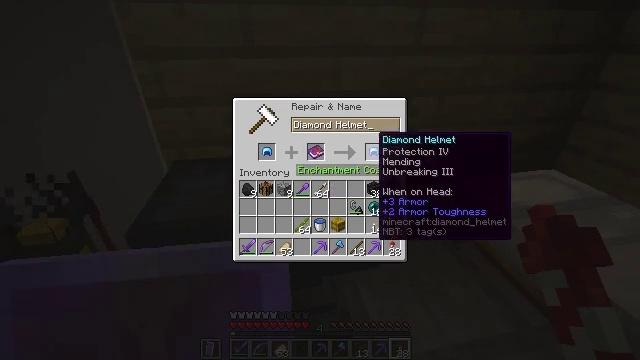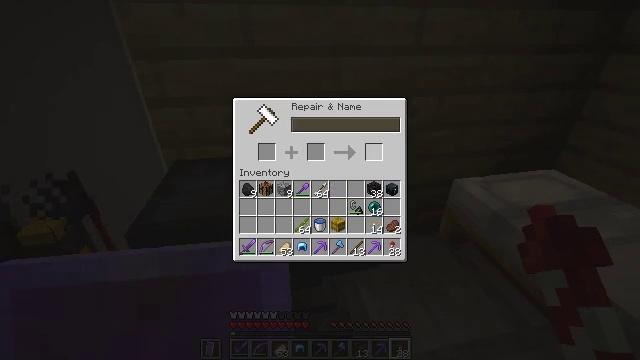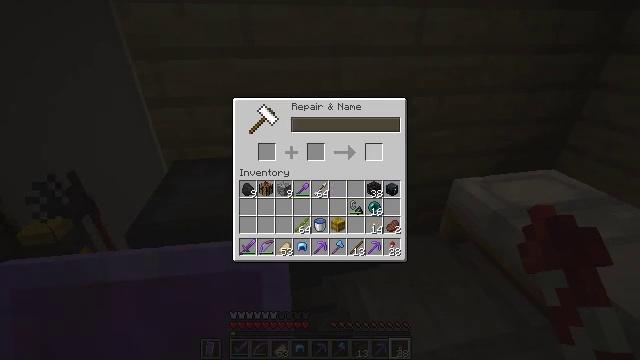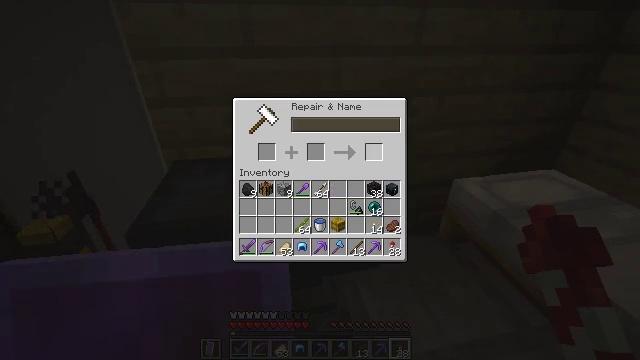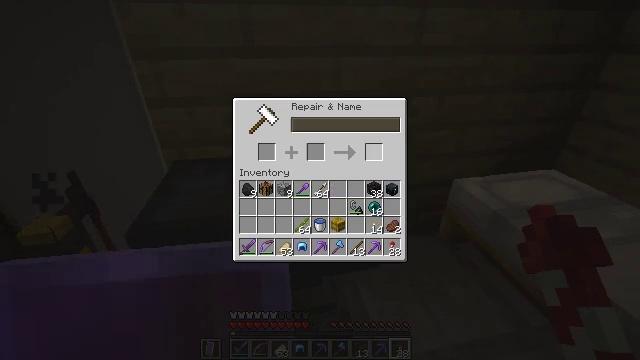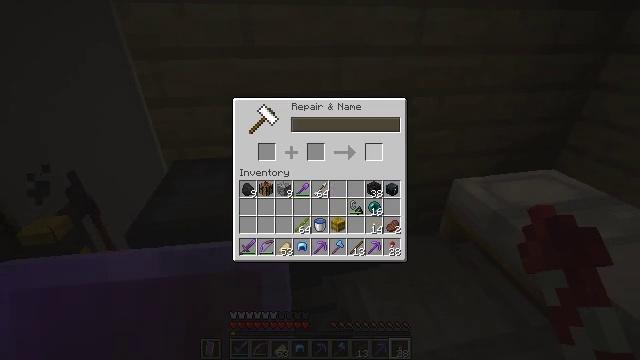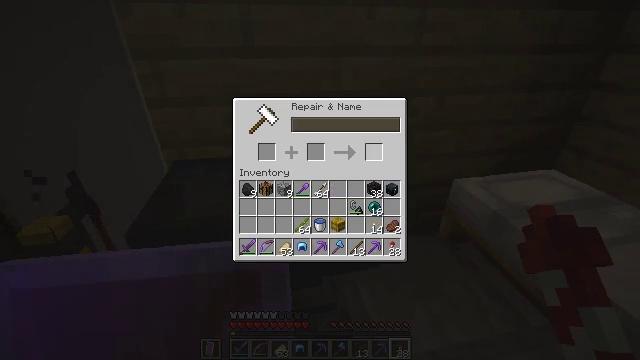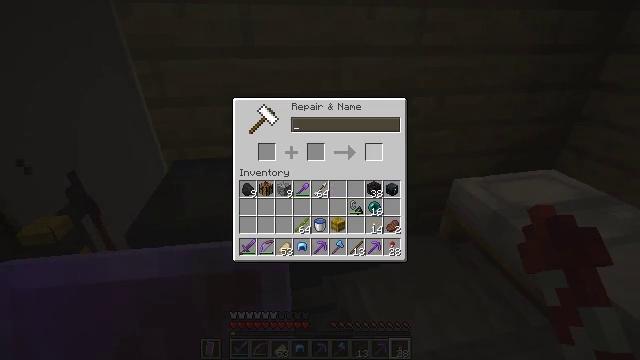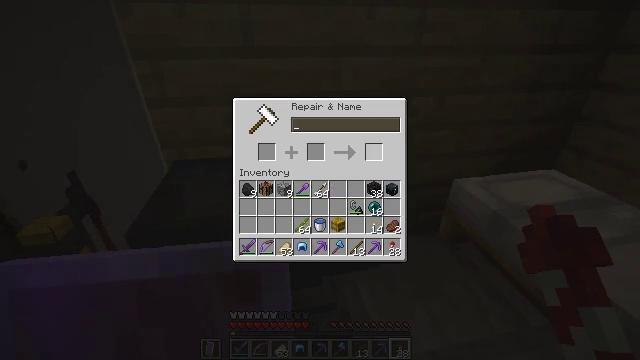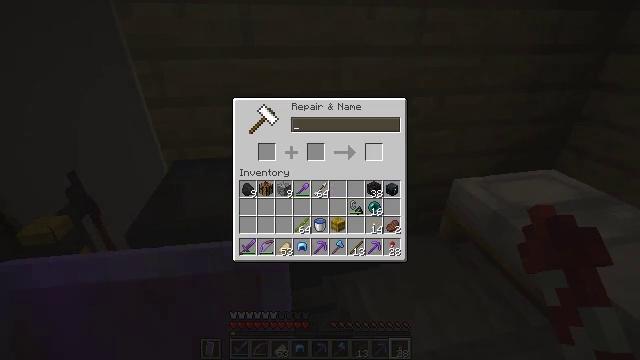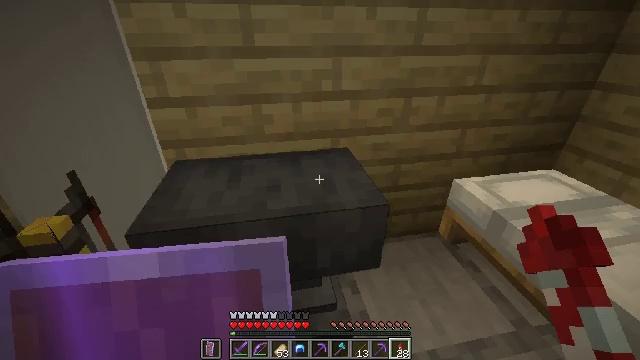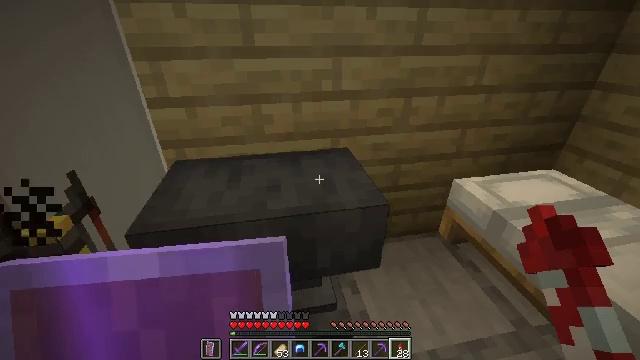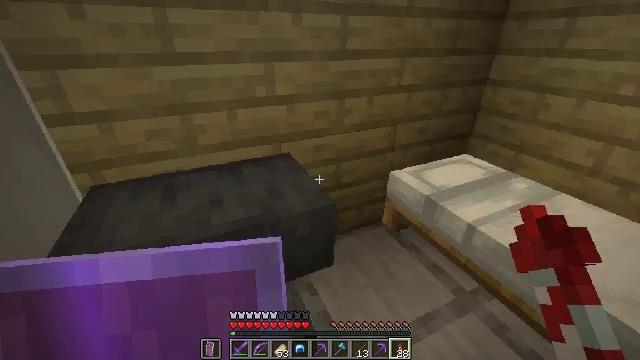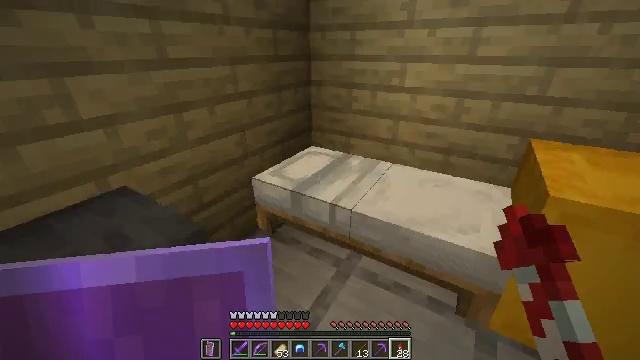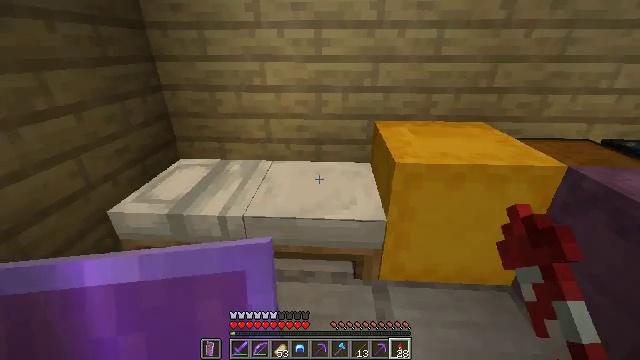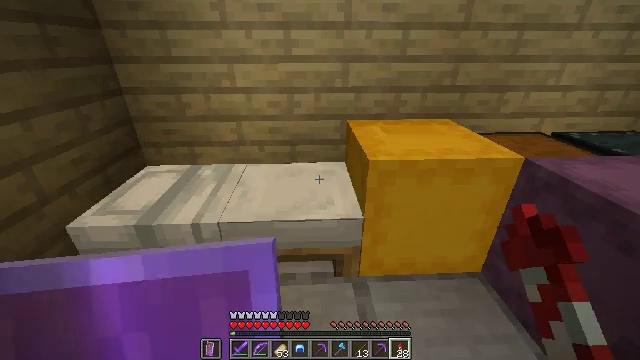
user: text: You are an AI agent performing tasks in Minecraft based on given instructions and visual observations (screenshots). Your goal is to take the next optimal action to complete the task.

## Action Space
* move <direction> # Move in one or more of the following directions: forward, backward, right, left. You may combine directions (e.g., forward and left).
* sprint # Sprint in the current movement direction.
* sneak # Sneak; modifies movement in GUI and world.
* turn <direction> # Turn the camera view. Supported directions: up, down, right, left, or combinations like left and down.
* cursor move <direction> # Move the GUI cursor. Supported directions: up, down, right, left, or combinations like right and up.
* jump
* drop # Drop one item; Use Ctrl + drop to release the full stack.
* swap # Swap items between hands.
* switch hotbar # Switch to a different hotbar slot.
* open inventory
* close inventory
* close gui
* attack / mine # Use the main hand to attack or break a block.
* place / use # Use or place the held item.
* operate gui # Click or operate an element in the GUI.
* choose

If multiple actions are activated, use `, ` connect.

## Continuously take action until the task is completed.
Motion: motion action
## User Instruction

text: Break the white shulker box to collect it.
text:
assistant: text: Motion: sneak, attack / mine
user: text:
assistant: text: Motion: sneak, attack / mine
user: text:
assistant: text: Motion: sneak, attack / mine
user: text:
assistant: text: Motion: sneak
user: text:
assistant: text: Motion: sneak
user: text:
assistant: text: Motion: no_op
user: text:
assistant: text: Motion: no_op
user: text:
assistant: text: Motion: no_op
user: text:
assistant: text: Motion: no_op
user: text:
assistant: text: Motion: no_op
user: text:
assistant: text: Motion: no_op
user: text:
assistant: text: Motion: turn right
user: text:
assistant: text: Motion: turn right and up
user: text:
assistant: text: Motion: turn right
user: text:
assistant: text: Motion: turn right
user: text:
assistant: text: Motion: no_op
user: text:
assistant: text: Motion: no_op
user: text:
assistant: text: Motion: no_op
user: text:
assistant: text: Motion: no_op
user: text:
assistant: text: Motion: no_op
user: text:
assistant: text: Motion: no_op
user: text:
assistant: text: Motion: no_op
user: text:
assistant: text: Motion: no_op
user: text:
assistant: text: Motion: no_op
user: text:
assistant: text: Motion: move right
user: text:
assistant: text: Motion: move right
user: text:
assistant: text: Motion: move right
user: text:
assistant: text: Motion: move right
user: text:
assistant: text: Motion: move right
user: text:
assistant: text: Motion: use / place